Question: Is there a way display a custom text for the values of objects in the variables view of the flash builder debugger?
String and numbers get to display its value, but other objects display the class name and [possibly] a memory location. That value column is the one that I wonder can display something different.

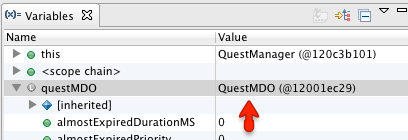
Answer: Seems that currently there is no way to modify what is displayed.